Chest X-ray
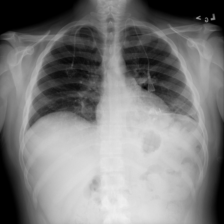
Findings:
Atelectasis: negative
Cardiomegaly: negative
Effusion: negative
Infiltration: negative
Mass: negative
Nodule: negative
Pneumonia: negative
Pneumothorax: negative
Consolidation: negative
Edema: negative
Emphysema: negative
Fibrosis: negative
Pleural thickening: negative
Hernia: negative